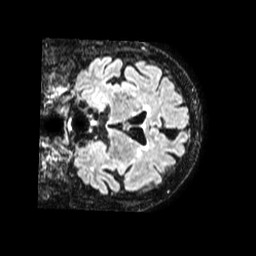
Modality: FLAIR
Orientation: coronal
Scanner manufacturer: philips
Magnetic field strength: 1.5 T
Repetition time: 4.8 s
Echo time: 0.3301 s